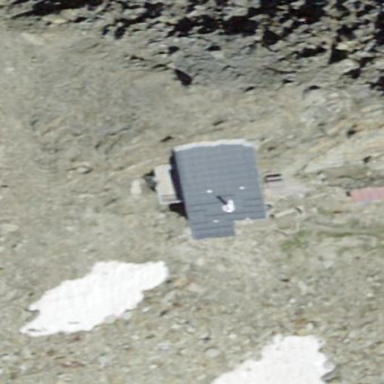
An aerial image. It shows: Shelter in the form of basic hut within building.